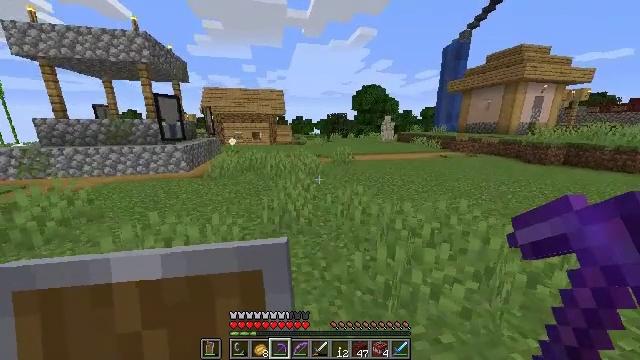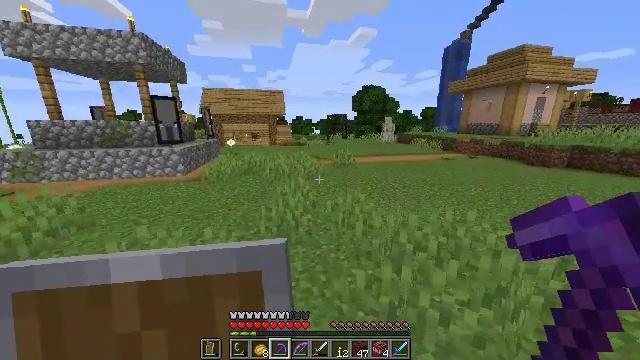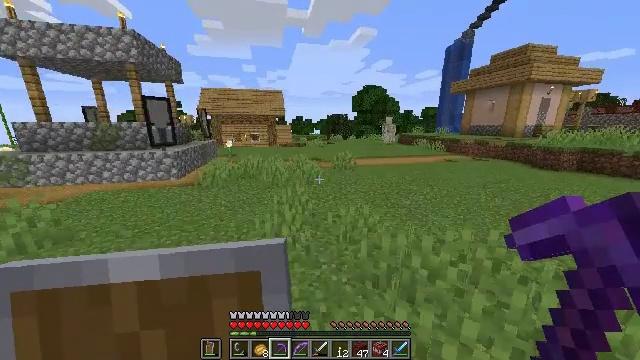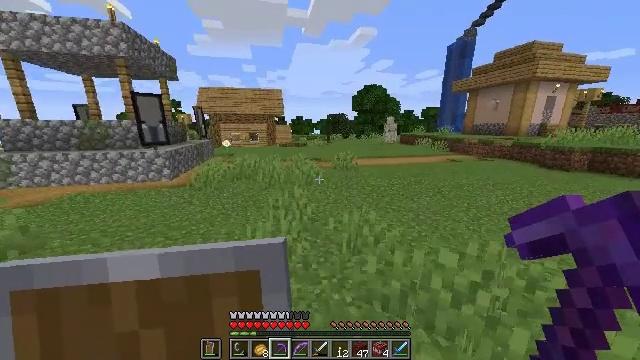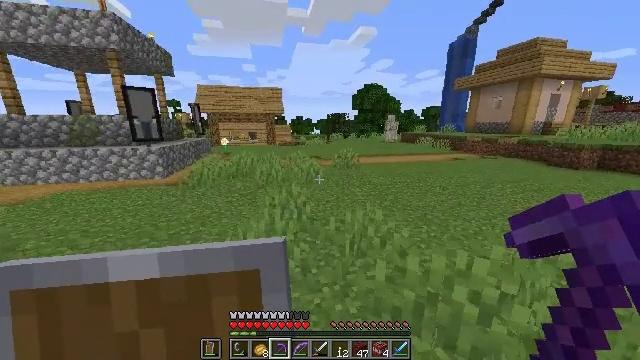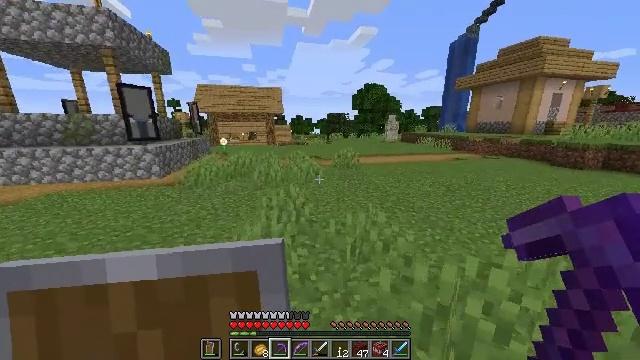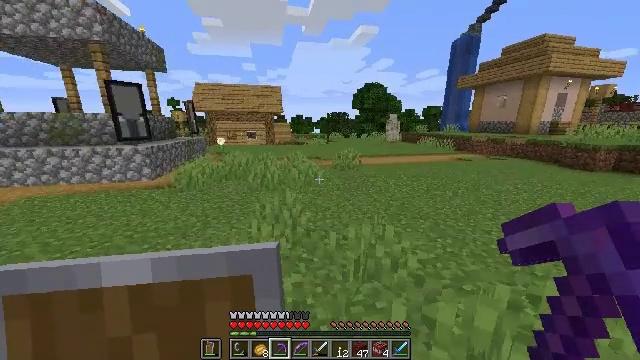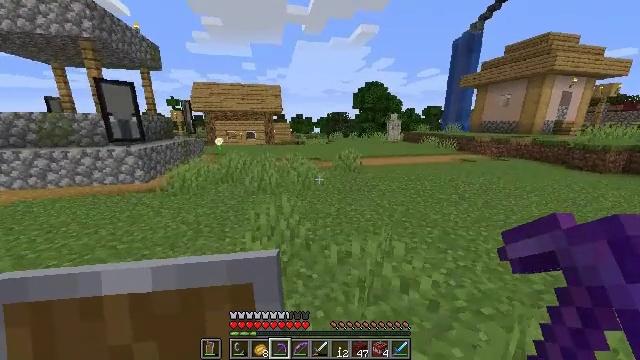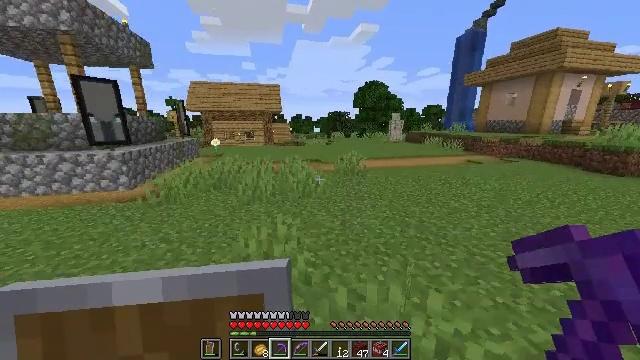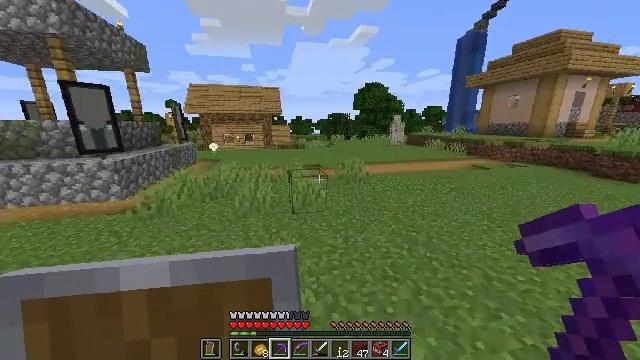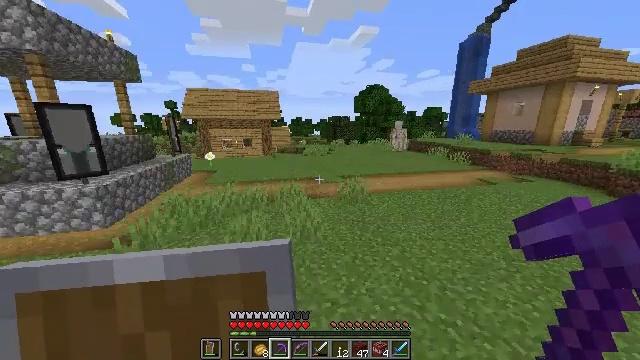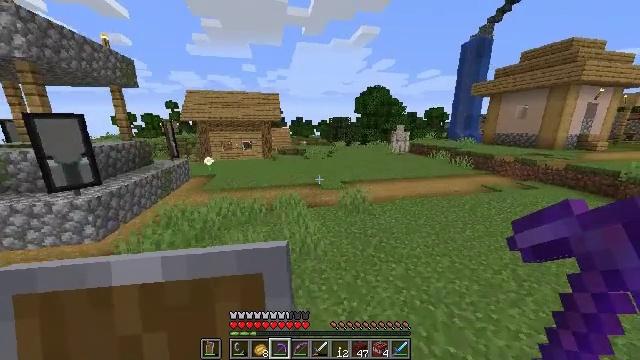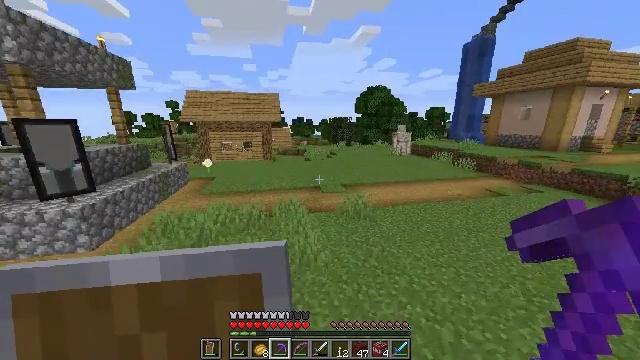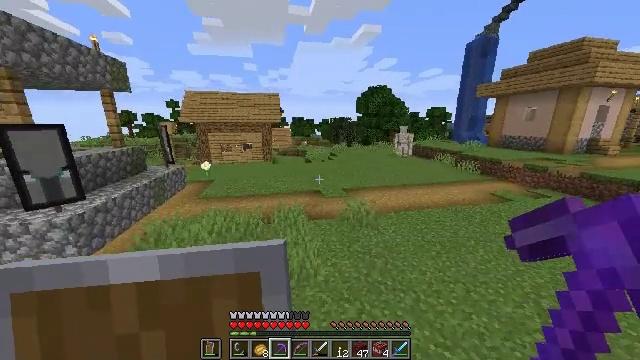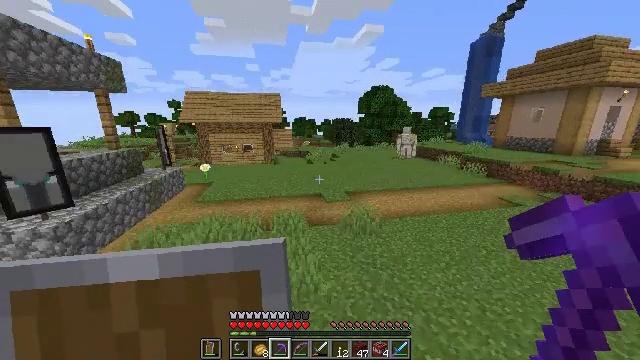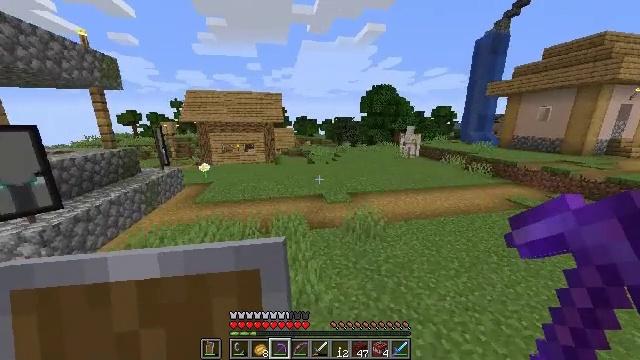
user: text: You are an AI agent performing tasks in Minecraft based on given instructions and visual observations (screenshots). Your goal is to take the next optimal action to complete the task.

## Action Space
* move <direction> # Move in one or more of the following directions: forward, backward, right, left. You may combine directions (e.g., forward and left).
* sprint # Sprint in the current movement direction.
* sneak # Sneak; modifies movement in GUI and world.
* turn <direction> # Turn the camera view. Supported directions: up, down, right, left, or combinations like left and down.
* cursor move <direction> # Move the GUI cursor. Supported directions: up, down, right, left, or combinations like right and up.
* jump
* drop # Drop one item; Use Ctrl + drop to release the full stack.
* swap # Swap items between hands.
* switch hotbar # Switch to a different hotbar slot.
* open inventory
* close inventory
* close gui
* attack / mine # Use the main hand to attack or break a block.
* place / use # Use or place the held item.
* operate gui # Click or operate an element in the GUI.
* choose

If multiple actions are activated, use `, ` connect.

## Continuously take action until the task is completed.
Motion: motion action
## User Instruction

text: Use ancient debris in the furnace to create netherite scrap.
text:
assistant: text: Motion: move forward, jump
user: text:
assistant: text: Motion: move forward, jump
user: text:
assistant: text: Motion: move forward, jump
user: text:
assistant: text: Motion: move forward
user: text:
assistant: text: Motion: move forward
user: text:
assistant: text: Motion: move forward
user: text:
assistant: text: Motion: move forward
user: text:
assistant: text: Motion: move forward
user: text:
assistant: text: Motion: move forward, jump
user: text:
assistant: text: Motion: move forward, jump
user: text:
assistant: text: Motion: move forward, jump
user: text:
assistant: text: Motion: move forward, jump
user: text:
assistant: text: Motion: move forward, jump
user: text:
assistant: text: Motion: move forward, jump
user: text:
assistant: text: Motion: move forward, jump
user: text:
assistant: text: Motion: move forward, jump
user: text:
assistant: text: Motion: move forward, jump
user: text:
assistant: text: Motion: move forward, jump
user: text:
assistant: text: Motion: move forward, jump
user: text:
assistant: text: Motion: move forward, turn left, jump
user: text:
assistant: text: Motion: move forward, jump
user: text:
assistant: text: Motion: move forward, jump
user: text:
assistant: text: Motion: move forward, jump
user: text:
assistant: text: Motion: move forward, jump
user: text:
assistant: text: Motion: move forward, jump
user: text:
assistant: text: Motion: move forward, jump
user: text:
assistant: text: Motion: move forward, jump
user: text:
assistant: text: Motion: move forward, jump
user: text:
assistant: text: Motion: move forward, jump
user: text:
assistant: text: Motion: move forward, jump